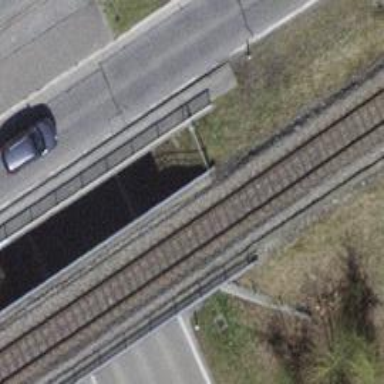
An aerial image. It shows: Bridge with electrified rail tracks and contact line.